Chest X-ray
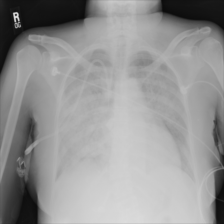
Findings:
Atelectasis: negative
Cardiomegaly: negative
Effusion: negative
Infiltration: positive
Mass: negative
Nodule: negative
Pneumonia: negative
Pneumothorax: negative
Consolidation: negative
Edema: negative
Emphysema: negative
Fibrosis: negative
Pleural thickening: negative
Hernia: negative